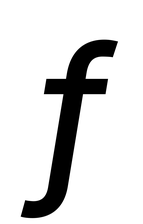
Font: Inter-Italic_Medium_Italic